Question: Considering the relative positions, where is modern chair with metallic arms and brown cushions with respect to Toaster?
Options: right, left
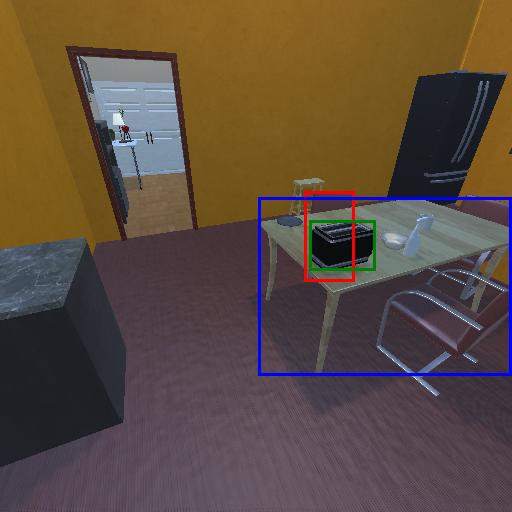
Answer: right